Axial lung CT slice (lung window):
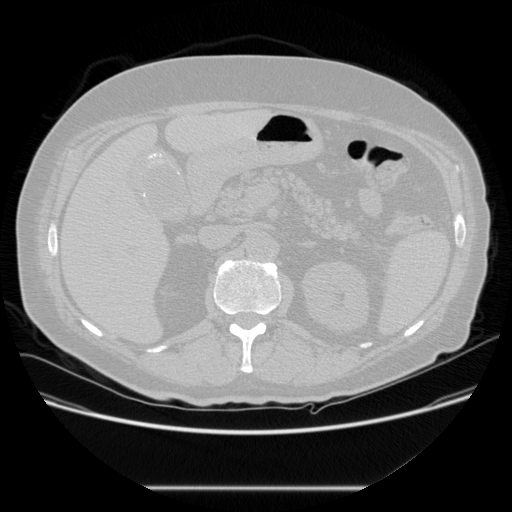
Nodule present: no